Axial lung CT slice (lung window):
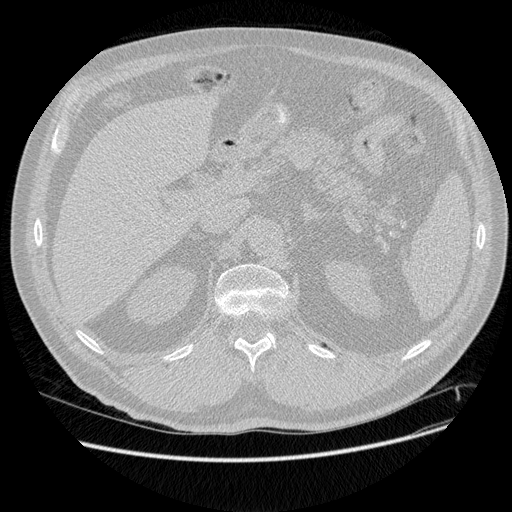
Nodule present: no